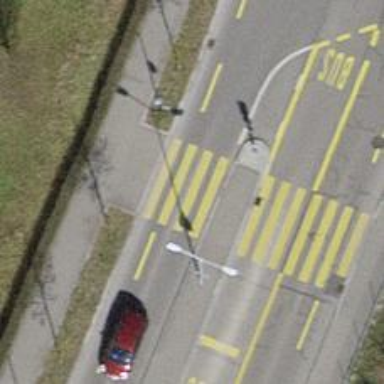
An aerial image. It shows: Uncontrolled zebra crossing with notable zebra markings.